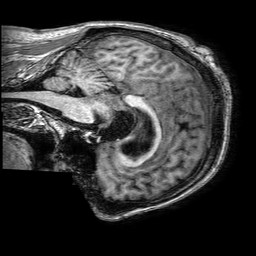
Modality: T1w
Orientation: sagittal
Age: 49
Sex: male
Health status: ill
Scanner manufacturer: philips
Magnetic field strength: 3 T
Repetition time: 0.00659 s
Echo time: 0.002984 s